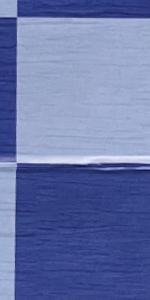
Label: Empty